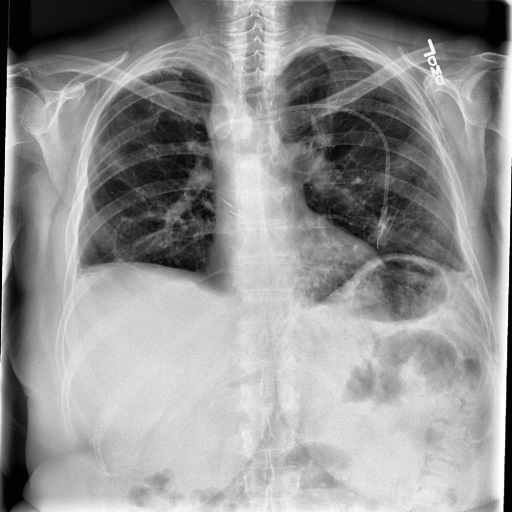
Finding: NORMAL